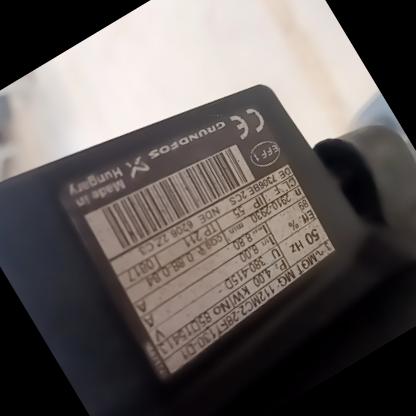
Klasa: tabliczka-znamionowa